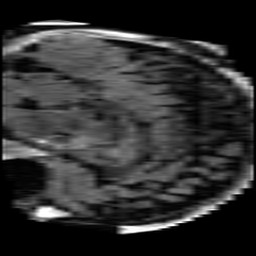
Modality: FLAIR
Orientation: sagittal
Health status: ill
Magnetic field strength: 3 T